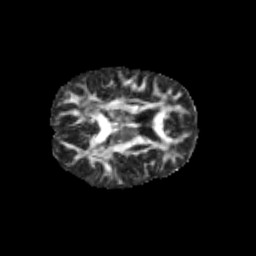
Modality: FA
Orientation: axial
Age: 11
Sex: female
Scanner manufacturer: siemens
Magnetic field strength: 3 T
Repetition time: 3.8 s
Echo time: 0.07 s